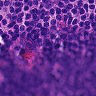
Metastatic tissue present: no